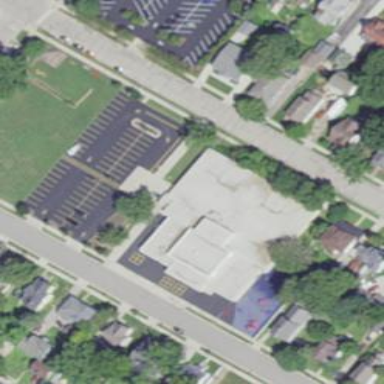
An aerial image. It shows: School building.